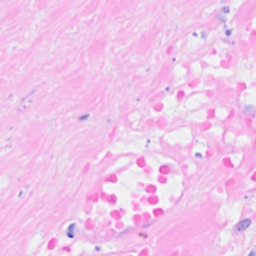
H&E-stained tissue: Breast